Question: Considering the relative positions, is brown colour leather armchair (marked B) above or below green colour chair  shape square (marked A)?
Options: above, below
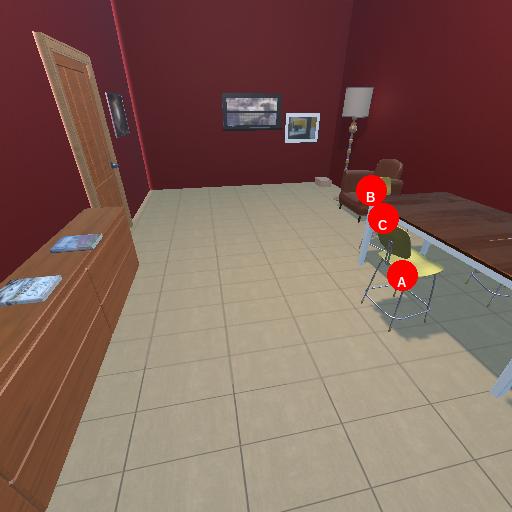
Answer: above